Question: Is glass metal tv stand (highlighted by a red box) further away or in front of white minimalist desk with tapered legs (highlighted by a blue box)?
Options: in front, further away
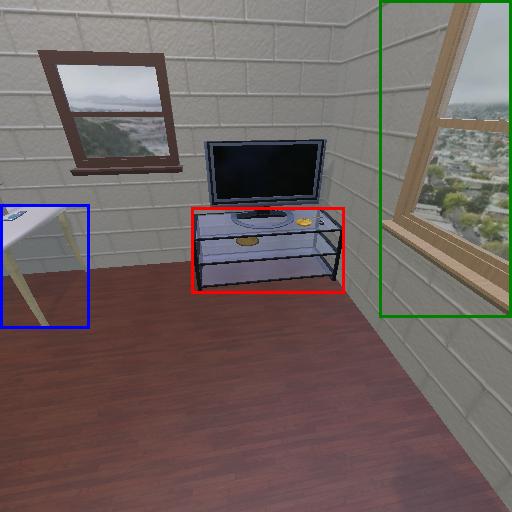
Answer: in front